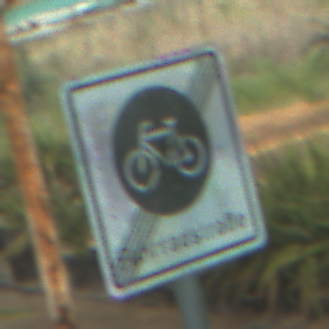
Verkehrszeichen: EndeFahrradstrasse
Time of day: MorningAfternoon
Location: Roofed (Special)
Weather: PartlyCloudy
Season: NotSpecified
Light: Natural